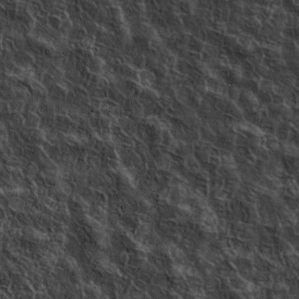
Label: non_frost